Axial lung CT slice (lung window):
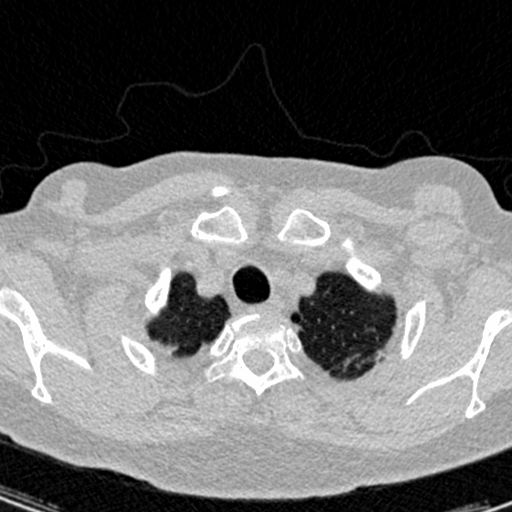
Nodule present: no